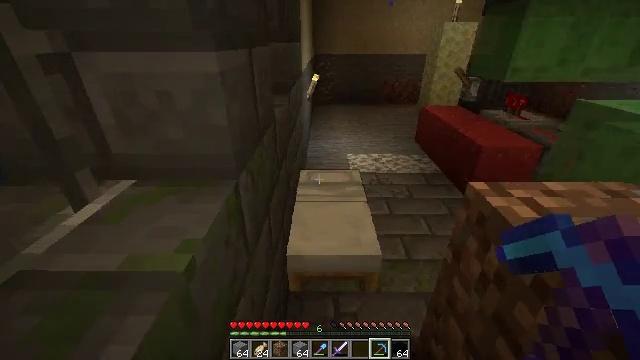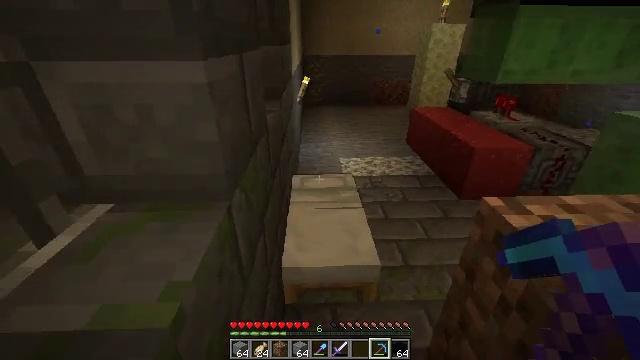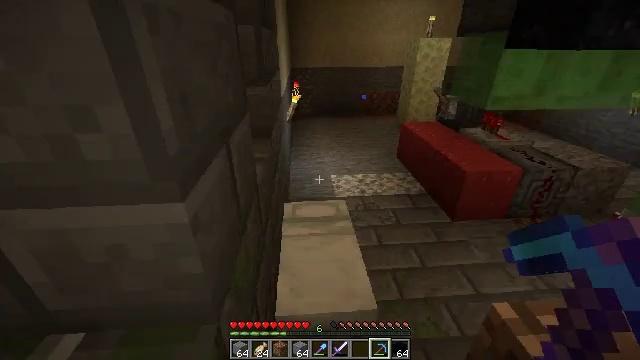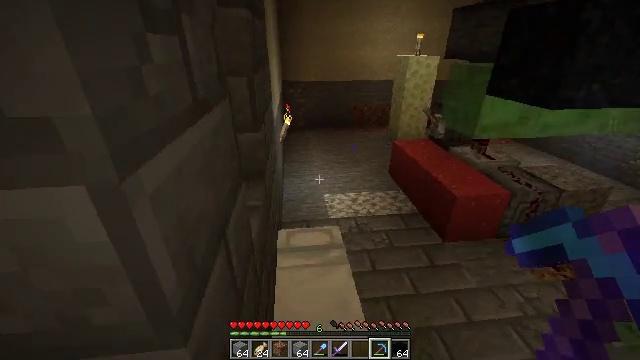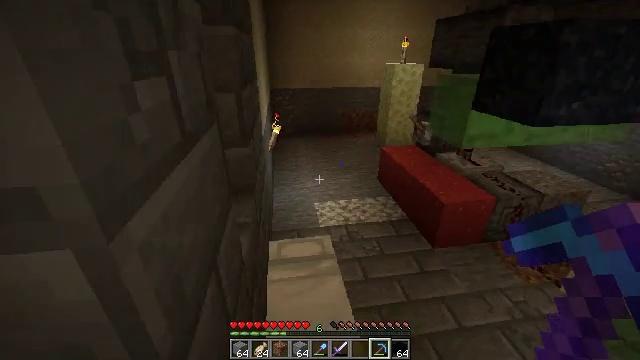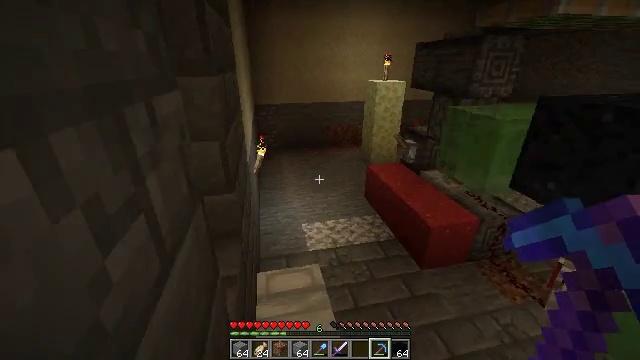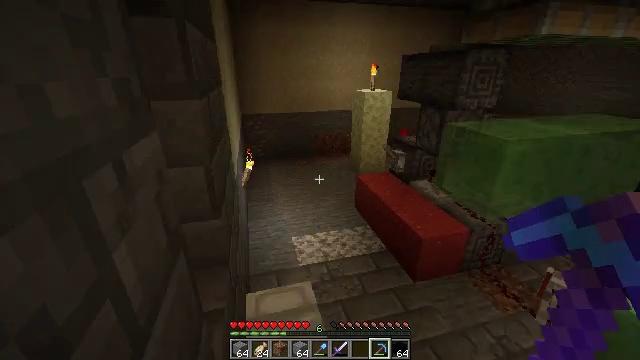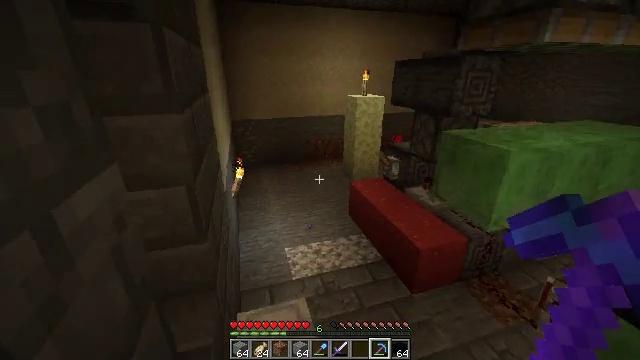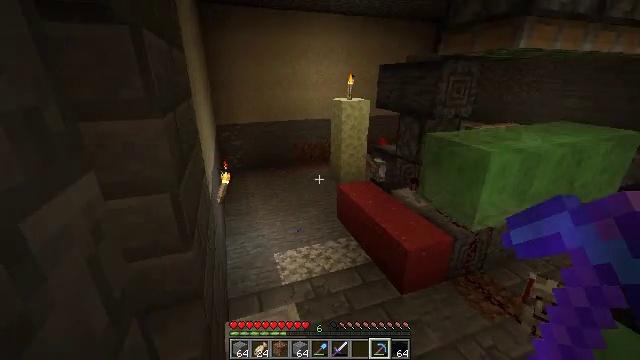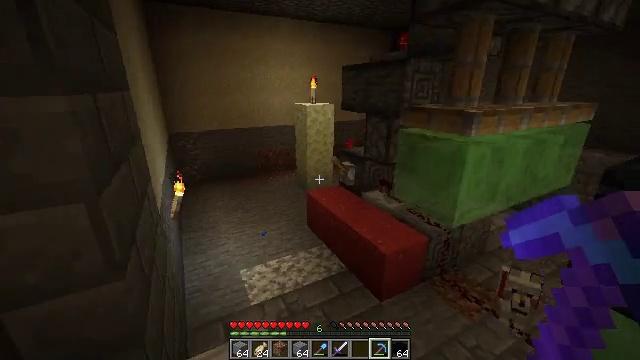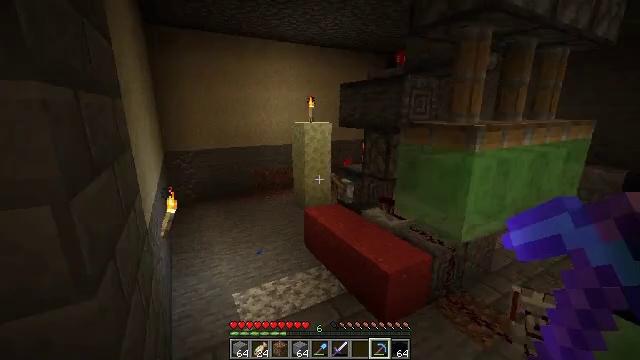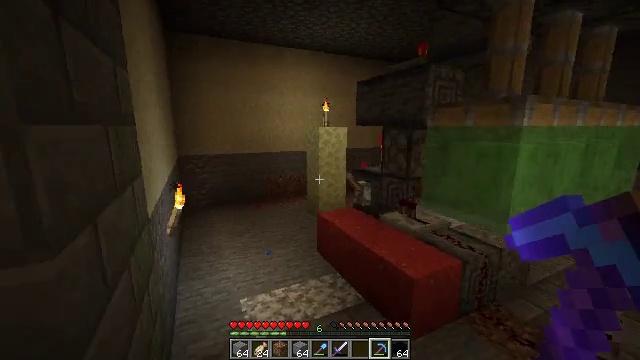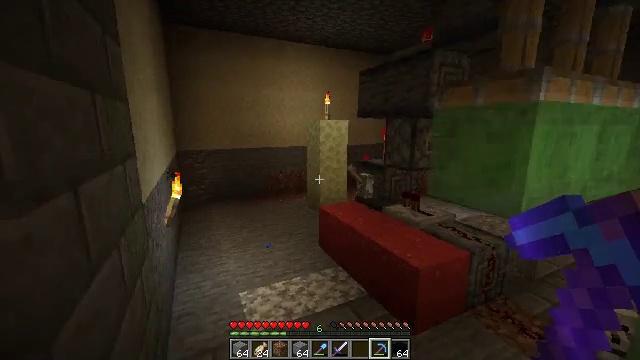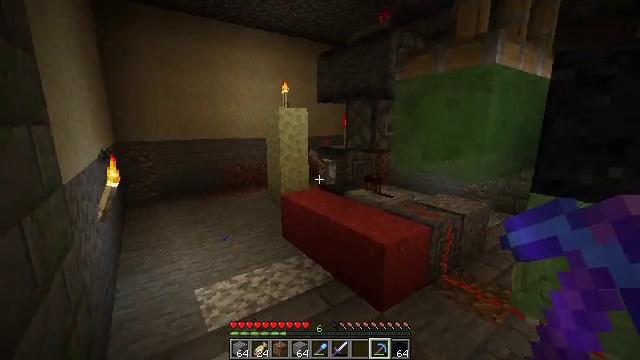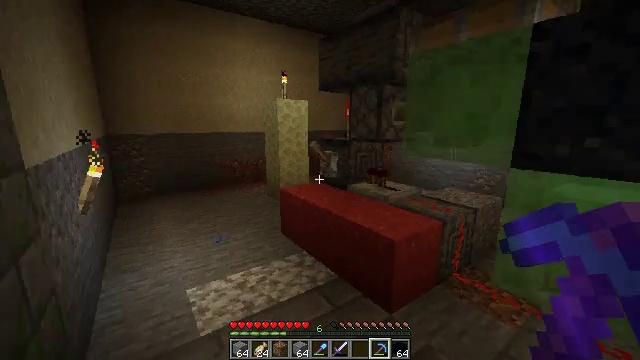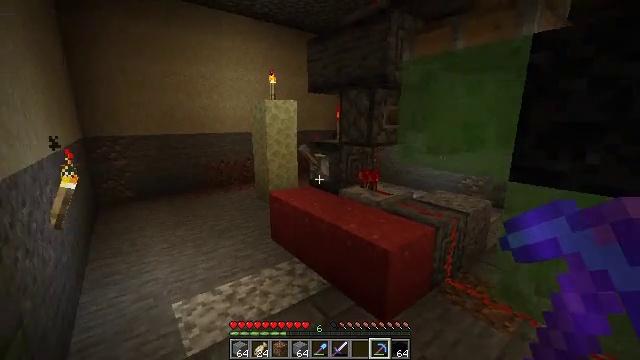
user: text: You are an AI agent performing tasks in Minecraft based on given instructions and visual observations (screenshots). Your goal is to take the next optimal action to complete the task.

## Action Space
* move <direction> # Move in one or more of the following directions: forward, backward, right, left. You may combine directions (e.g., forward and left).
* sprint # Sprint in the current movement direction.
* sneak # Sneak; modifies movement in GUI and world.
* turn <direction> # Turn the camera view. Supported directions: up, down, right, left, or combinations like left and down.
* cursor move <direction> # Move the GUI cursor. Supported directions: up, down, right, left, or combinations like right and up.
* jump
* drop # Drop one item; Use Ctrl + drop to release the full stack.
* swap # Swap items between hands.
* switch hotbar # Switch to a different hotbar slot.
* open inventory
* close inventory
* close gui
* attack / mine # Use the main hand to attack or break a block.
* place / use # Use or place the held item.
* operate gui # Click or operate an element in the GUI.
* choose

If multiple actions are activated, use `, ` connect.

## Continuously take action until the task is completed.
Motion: motion action
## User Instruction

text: Mine block black concrete powder.
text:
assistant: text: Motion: move forward, turn right
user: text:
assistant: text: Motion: move forward, turn right, jump
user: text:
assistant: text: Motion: move forward, turn right, jump
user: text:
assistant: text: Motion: move forward, turn right, jump
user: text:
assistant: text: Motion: move forward, turn right and up, jump
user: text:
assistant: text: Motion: move forward, turn right and up
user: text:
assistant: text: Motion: move forward, turn right
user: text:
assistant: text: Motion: move forward, turn right
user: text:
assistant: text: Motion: move forward, turn right and up
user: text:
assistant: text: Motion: move forward, turn up
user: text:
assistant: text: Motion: move forward, turn left and up
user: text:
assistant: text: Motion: move forward
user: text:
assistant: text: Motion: move forward, turn right
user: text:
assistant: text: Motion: move forward
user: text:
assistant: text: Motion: move forward and move left, turn right
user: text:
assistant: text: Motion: move forward and move left, turn right
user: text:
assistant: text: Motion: move forward and move left, turn right and up
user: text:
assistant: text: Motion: move forward and move left
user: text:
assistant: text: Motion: move forward and move left
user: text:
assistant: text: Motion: move forward and move left
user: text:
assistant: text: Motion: move forward and move left
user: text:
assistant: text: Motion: move forward and move left
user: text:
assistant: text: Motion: move forward and move left
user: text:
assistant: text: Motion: move forward and move left, turn right
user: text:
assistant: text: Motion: move forward and move left, turn right
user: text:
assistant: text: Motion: move forward and move left, turn right
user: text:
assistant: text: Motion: move forward and move left, turn right
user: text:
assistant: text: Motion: move forward and move left, turn right and up
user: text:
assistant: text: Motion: move forward and move left, turn right
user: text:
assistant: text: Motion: move forward and move left, turn right